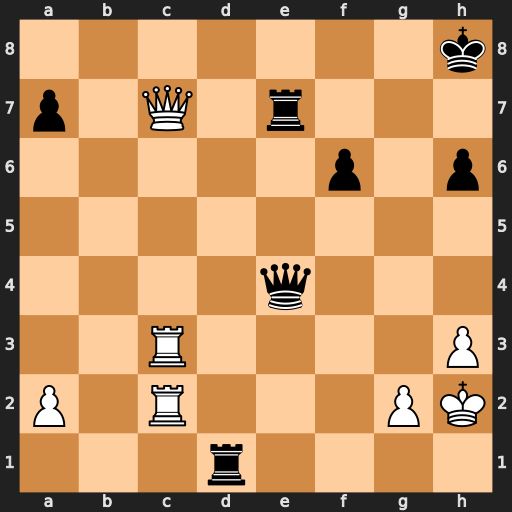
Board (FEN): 7k/p1Q1r3/5p1p/8/4q3/2R4P/P1R3PK/3r4
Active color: w
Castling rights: -
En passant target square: -
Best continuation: Qb8+ Re8 Rc8 Re1 Rxe8+ Qxe8 Rc8 Qxc8 Qxc8+